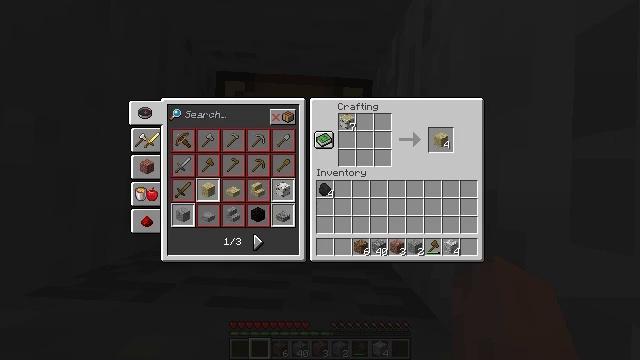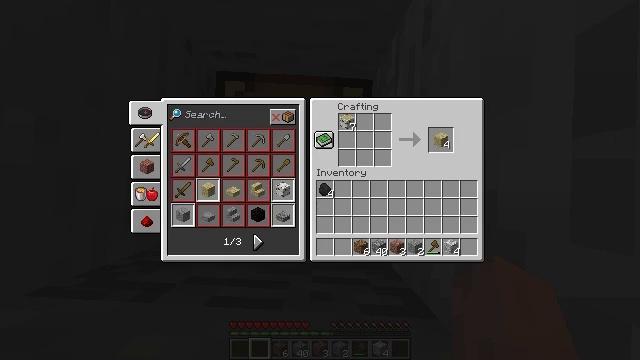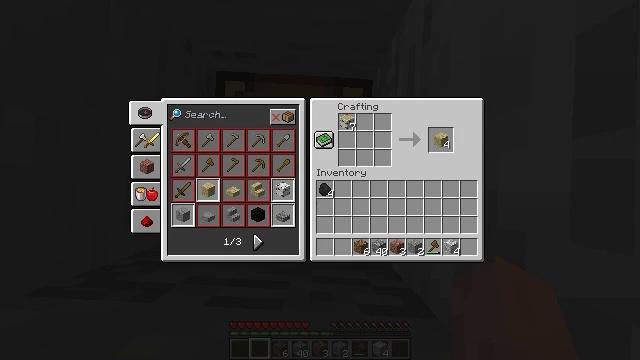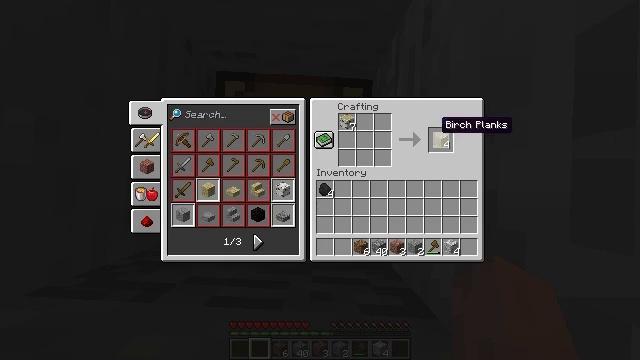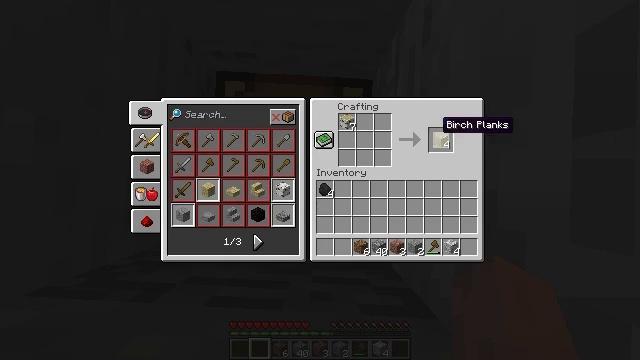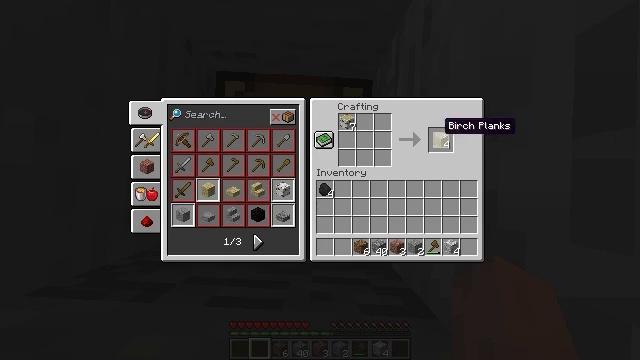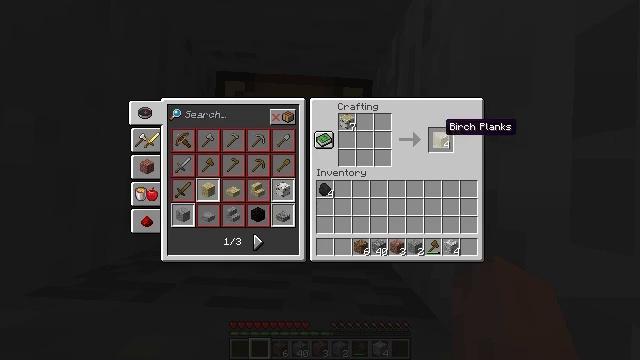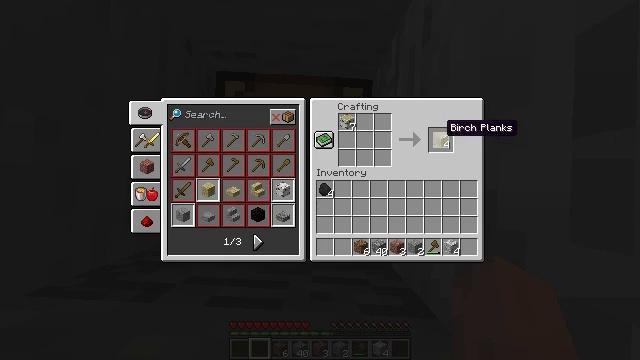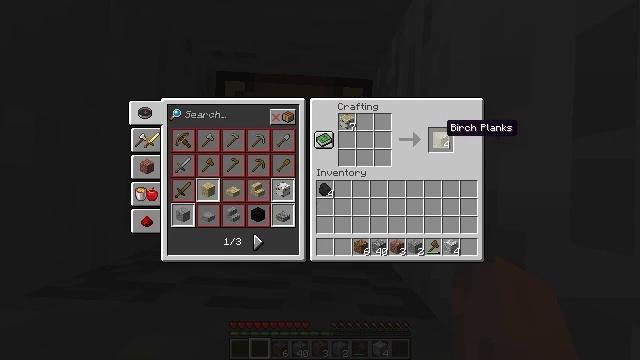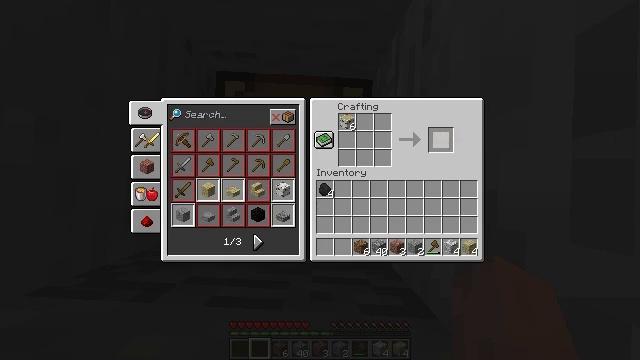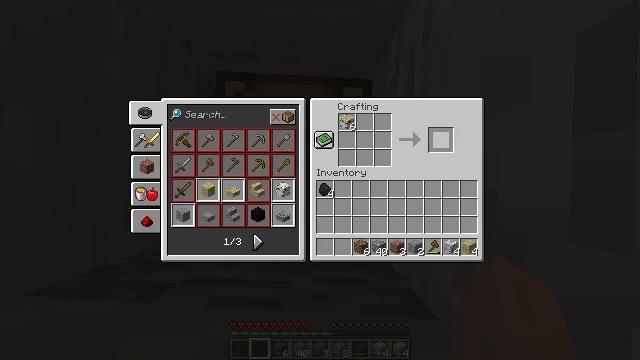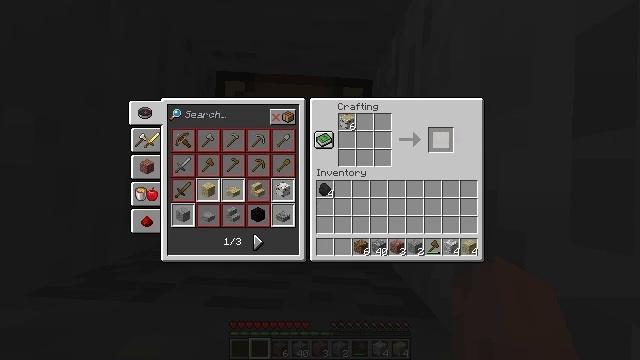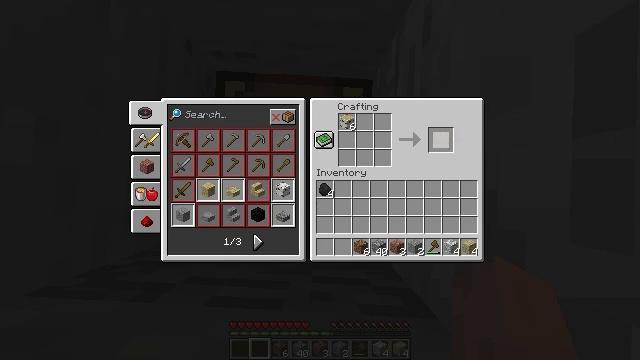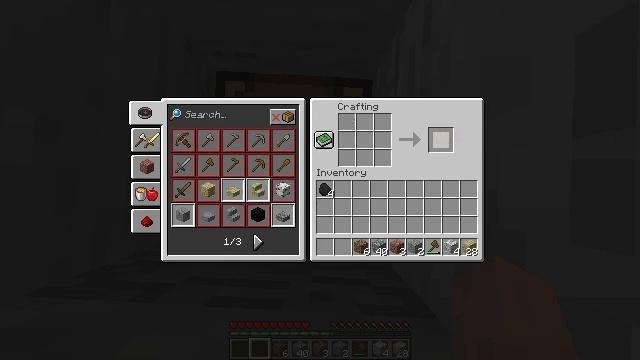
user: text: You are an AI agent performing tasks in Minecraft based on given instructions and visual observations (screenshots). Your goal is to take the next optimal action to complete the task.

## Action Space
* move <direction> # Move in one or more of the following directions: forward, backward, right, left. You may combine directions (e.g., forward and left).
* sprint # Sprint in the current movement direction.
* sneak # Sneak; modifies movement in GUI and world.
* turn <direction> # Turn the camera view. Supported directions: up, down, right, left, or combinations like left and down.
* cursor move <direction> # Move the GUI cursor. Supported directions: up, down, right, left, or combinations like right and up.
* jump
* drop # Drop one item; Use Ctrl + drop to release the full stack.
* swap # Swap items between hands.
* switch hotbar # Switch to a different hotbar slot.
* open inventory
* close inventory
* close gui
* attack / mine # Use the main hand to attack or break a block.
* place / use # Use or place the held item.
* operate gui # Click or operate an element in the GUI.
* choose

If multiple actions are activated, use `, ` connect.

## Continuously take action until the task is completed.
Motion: motion action
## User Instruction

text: Convert birch logs into birch planks.
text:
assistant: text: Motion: sneak
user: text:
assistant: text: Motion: sneak
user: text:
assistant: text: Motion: sneak, cursor move right
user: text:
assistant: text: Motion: sneak
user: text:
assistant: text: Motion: sneak
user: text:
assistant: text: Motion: sneak
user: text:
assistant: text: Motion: sneak
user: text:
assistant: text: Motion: sneak
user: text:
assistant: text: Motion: sneak, operate gui
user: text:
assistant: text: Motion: sneak, operate gui
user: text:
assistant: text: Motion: sneak, operate gui
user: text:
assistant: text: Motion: no_op
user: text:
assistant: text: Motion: no_op
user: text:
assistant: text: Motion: no_op